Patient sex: F
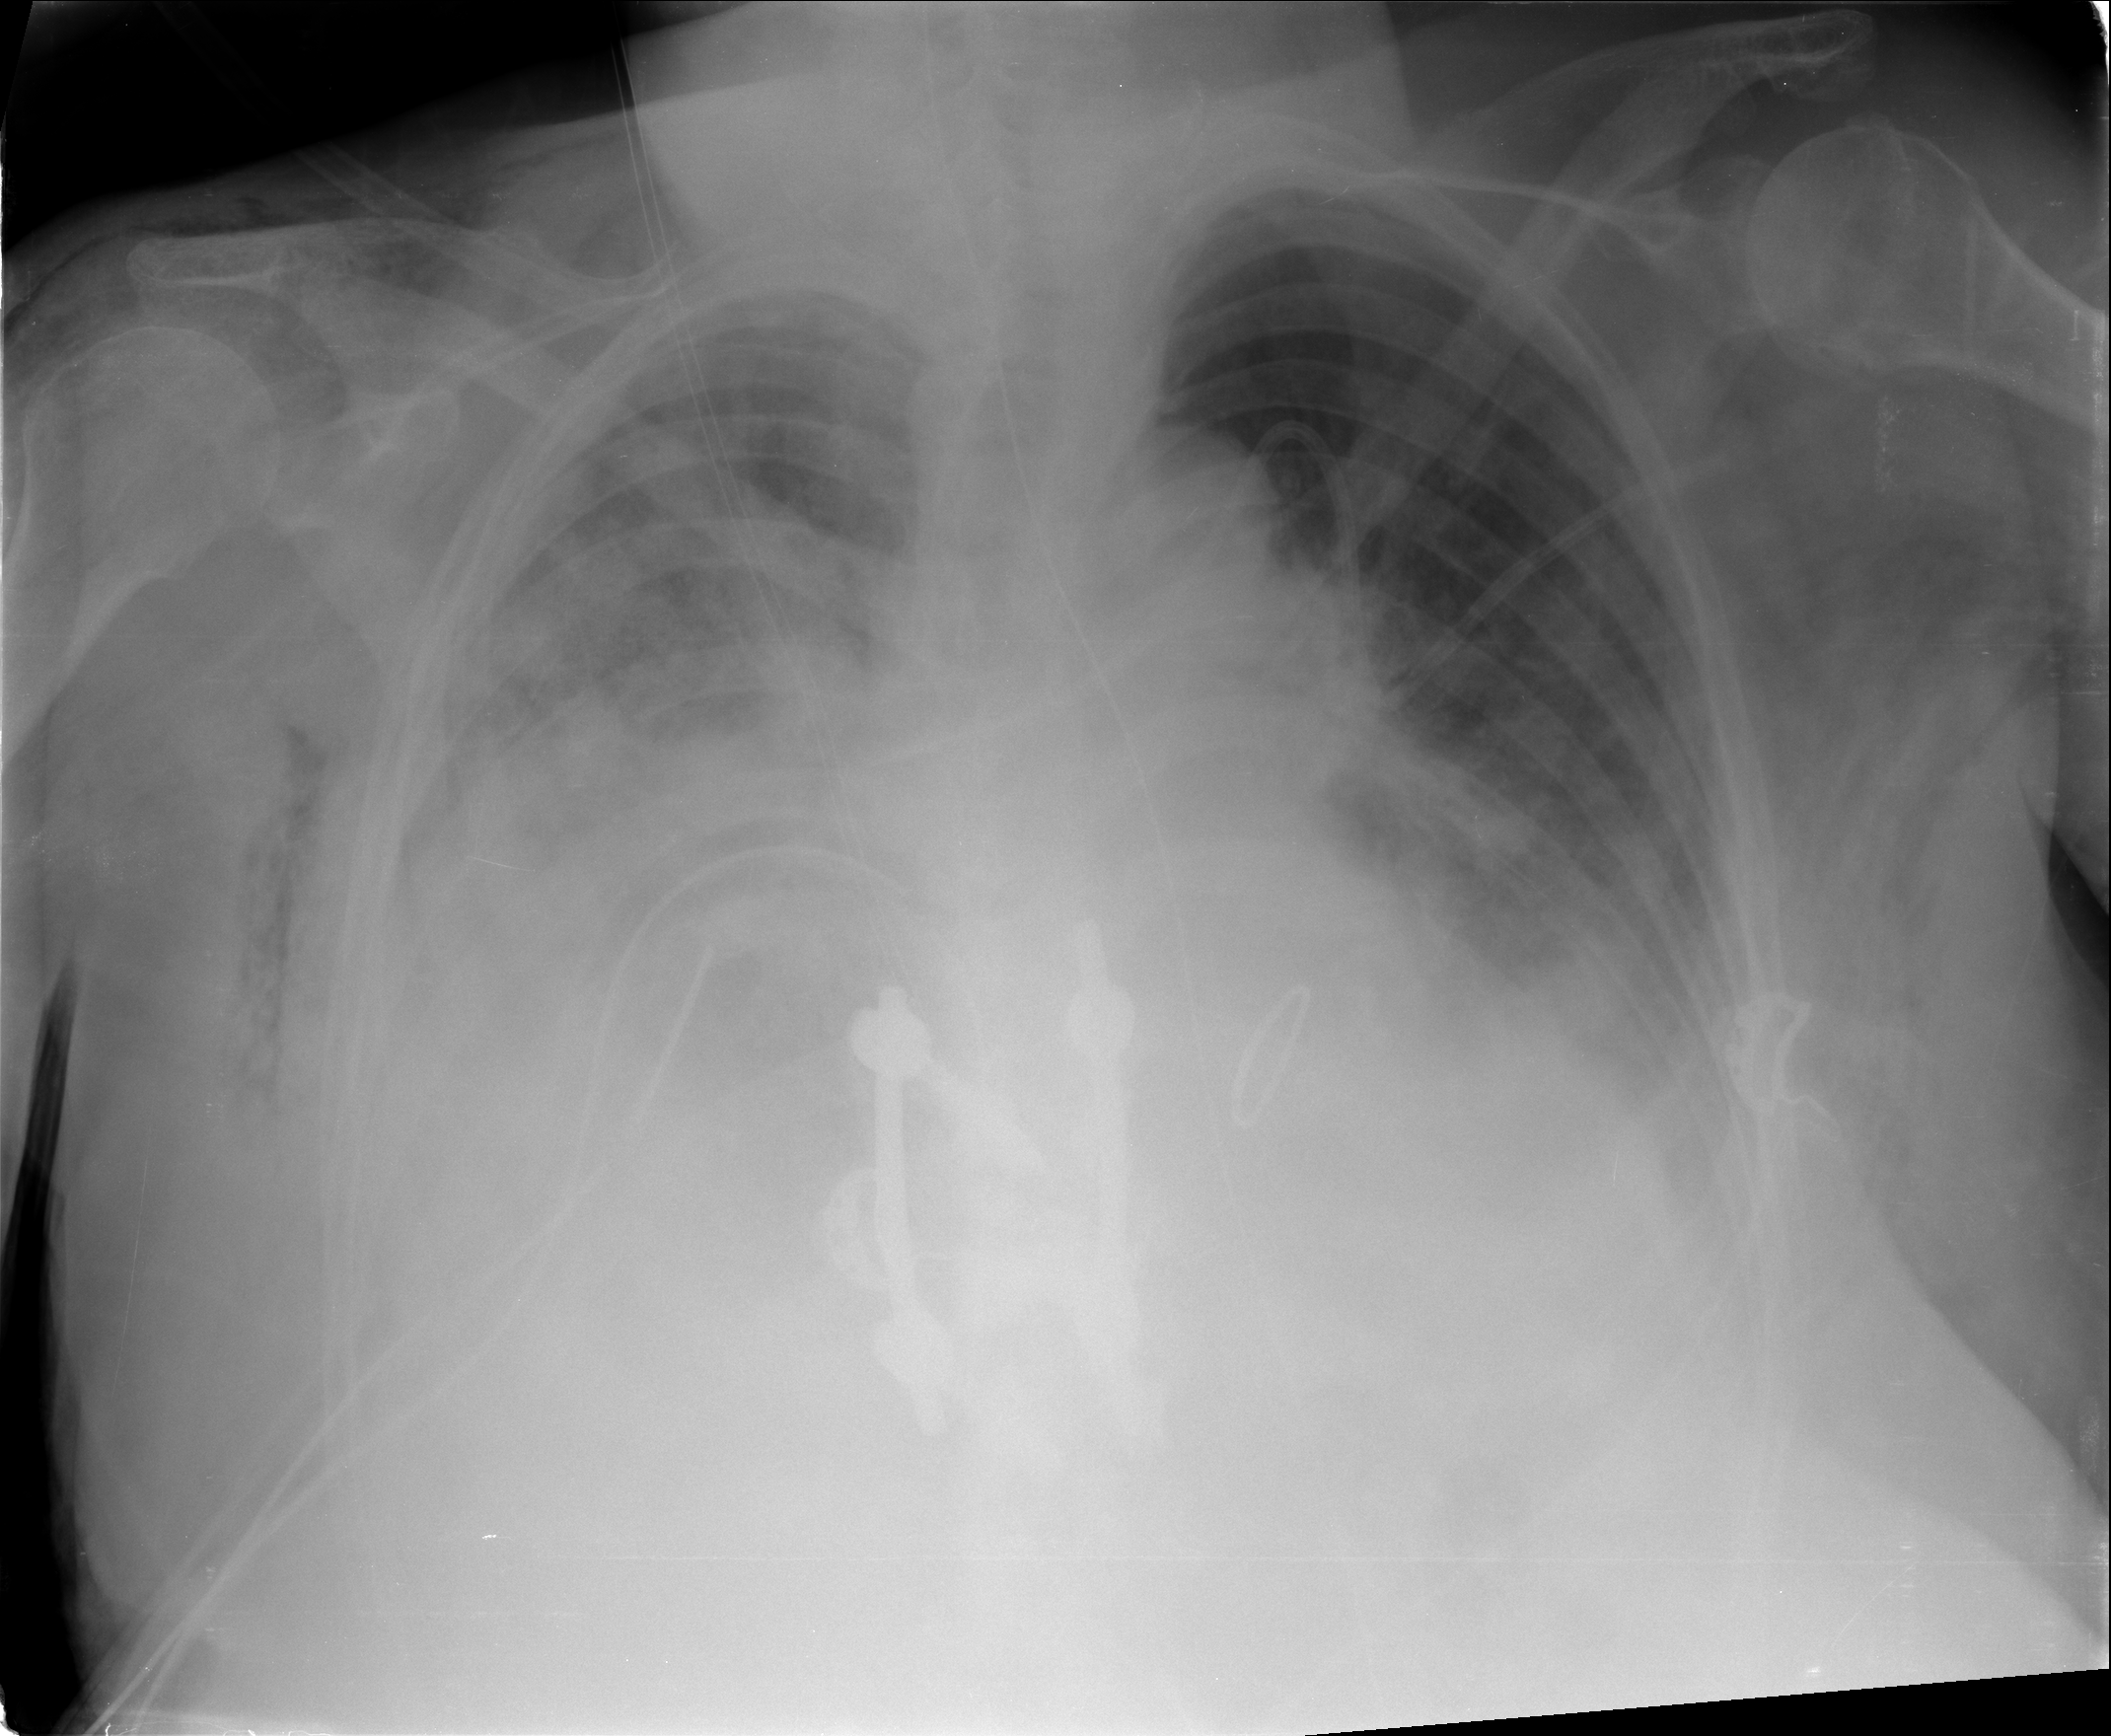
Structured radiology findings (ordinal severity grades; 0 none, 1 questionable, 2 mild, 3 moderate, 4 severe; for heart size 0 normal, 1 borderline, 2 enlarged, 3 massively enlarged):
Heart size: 2
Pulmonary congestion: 2
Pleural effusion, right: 3
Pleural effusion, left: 2
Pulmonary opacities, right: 3
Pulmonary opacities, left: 1
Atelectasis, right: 3
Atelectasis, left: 2